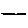
Label: line